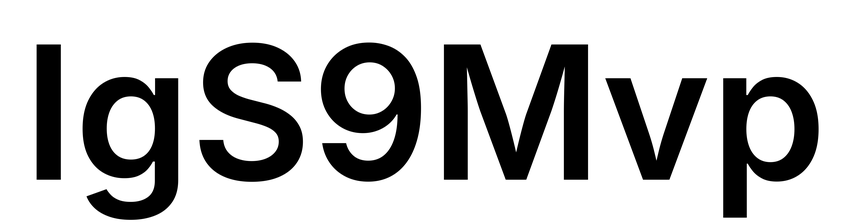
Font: Inter_SemiBold